Question: This is the instruction of the project I am working on.

Now I am only working on the basic hamburger class.
The question becomes : why doesn't my additionalChoice constructor get called ? it does not increase the total price so that is how I figured it does not get called. What could be the problem?
Note: If you have any suggestions in regards to better approaching this project and better writing this program, please write it down I would very much appreciate it.
My code:
'''
class Burger {
private String name;
private String meatType;
private String breadType;
private double totalPrice = 0;
private String addition1;
public Burger(String name, String meatType, String breadType) {
System.out.println("Your name is " + name);
this.name = name;
this.meatType = meatType;
meatChoice(meatType);
this.breadType = breadType;
breadChoice(breadType);
}
public double getTotalPrice() {
System.out.println("You need to pay : " + totalPrice);
return totalPrice;
}
public double meatChoice( String meatType) {
if (meatType == "chicken") {
System.out.println("You have selected Chicken");
totalPrice += 3;
} else if (meatType == "beef") {
System.out.println("You have selected Beef");
totalPrice += 3;
} else if (meatType == "ham") {
System.out.println("You have selected Ham");
totalPrice += 3;
} else {
System.out.println("We do not have the meat selected, please try again");
totalPrice += 0;
} return totalPrice;
}
public double breadChoice(String breadType) {
if (breadType == "french") {
System.out.println("You have selected french bread");
totalPrice += 2;
} else if (breadType == "persian") {
System.out.println("You have selected persian bread");
totalPrice += 2;
}
return totalPrice;
}
public double additionalChoices(String addition1){
while (addition1=="done") {
switch (addition1) {
case "tomato":
System.out.println("You have selected Tomato for your topping. If you are done type in 'done'");
totalPrice += 2;
break;
case "lettuce":
System.out.println("You have selected lettuce for your topping.If you are done type in 'done'");
totalPrice += 2;
break;
case "onion":
System.out.println("You have selected onion for your topping.If you are done type in 'done'");
totalPrice += 2;
break;
case "olive":
System.out.println("You have selected olive for your topping.If you are done type in 'done'");
totalPrice += 2;
break;
case "done":
System.out.println("Thank you for your oder");
default:
System.out.println("Invalid input");
}
} return totalPrice;
}
}
public class Main {
public static void main(String[] args) {
Burger basicBurger = new Burger("mehr","beef","french");
basicBurger.additionalChoices("tomato");
basicBurger.additionalChoices("olive");
basicBurger.getTotalPrice();
}
}
'''
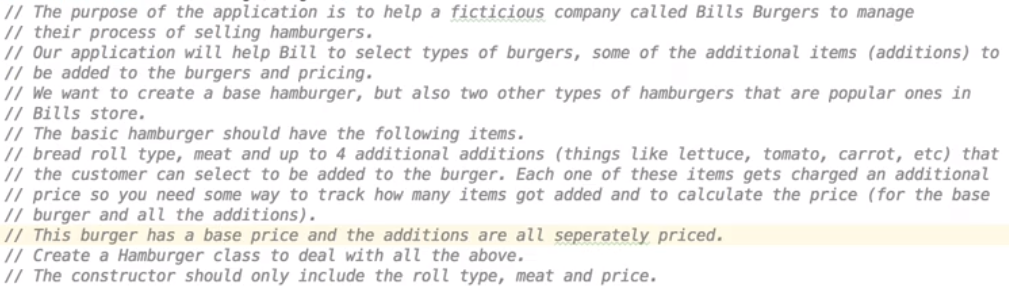
Answer: Your while-loop inside 'additionalChoices(String addition1)' method is broken. Firstly, you don't compare Strings in Java with '==' operator, but using '.equals()' method, e.g.
'''
addition1.equals("done")
'''
or even
'''
"done".equals(addition1)
'''
which is even better, because it wont throw 'NullPointerException' if 'addition1' is 'null'.
Secondly, your while-loop does not make much sense. You will get inside its block only if you pass '"done"' parameter, which does not seem logic. But if you negate condition to 'while (!"done".equals(addition1))' which translates to "do as long as 'addition1' is not '"done"', then you will run into infinite loop while calling e.g.
'''
basicBurger.additionalChoices("tomato");
'''
It looks like in this case you don't really need any while-loop. At least not the one you have shown us, which is completely broken.